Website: walmart
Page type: review-order
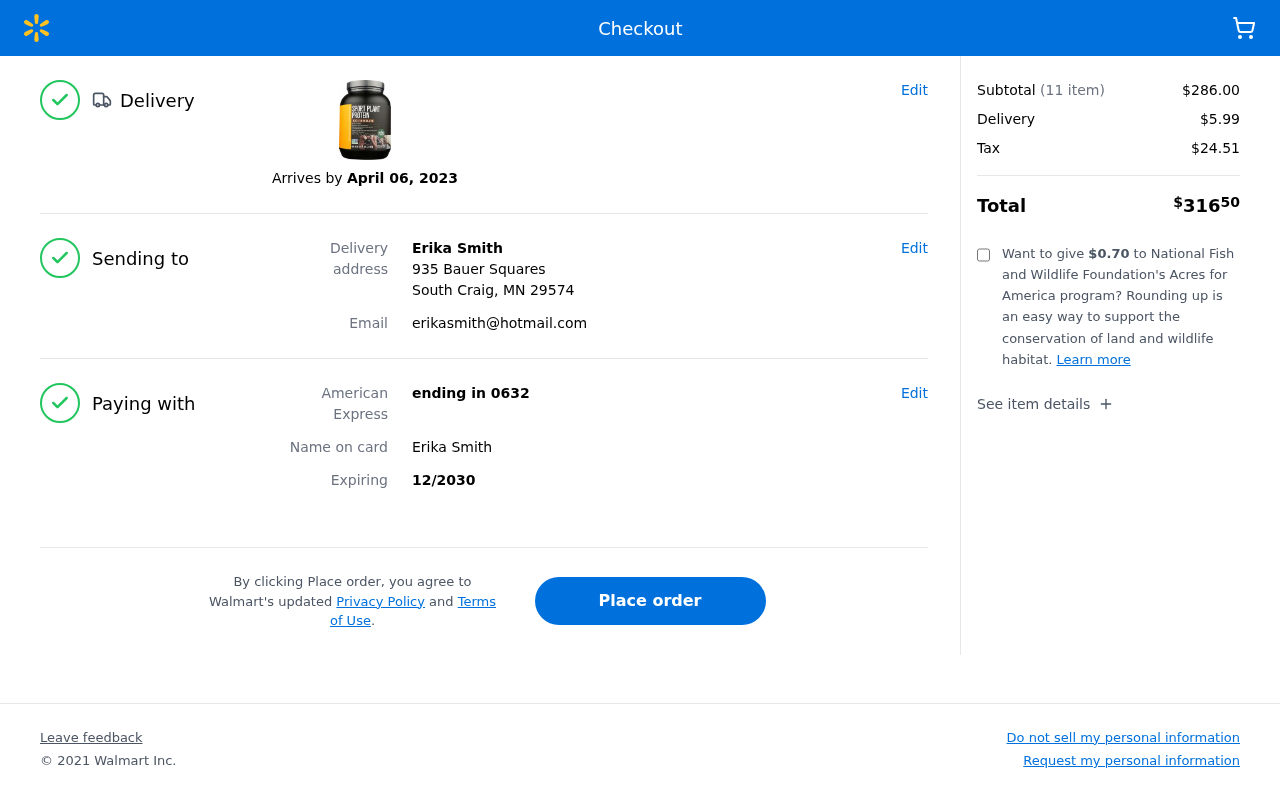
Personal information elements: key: PII_CARD_LAST4
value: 0632
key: PII_CARD_NAME
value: Erika Smith
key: PII_CARD_TYPE
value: American Express
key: PII_CITY_STATE_ZIP
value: South Craig, MN 29574
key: PII_EMAIL
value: erikasmith@hotmail.com
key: PII_FULLNAME
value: Erika Smith
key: PII_STREET
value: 935 Bauer Squares
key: PII_FIRSTNAME
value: Erika
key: PII_LASTNAME
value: Smith
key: PII_FULLNAME2
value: Erika Smith
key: PII_FULLNAME3
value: Erika Smith
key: PII_FIRSTNAME2
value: Erika
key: PII_FIRSTNAME3
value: Erika
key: PII_LASTNAME2
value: Smith
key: PII_LASTNAME3
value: Smith
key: PII_FIRSTNAME_DERIVED
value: Erika
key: PII_LASTNAME_DERIVED
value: Smith
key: PII_FULLNAME_DERIVED
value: Erika Smith
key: PII_NAME_FULL_DERIVED
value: Erika Smith
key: PII_CARD_EXPIRY
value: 12/2030
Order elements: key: ORDER_DELIVERY_DATE
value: April 06, 2023
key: ORDER_NUM_ITEMS
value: (11 item)
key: ORDER_SUBTOTAL
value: $286.00
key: ORDER_SHIPPING_COST
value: $5.99
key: ORDER_TAX
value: $24.51
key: ORDER_TOTAL
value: $31650
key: ORDER_DONATION
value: $0.70